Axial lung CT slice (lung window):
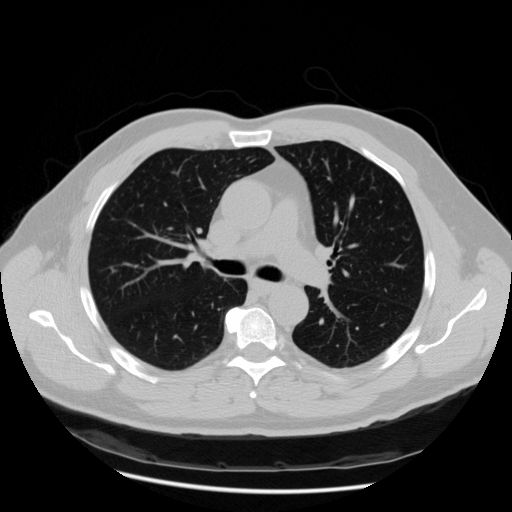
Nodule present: no